【题型】填空题　【知识点】解析几何　【难度】easy
（2021·上海）已知抛物线$y^2 = 2px(p>0)$，若第一象限的$A$，$B$在抛物线上，焦点为$F$，$|AF|=2$，$|BF|=4$，$|AB|=3$，求直线$AB$的斜率为\underline{\ \ \ \ \ \ \ \ \ \ }。
【解答】
\textbf{【答案】} $\frac{\sqrt{5}}{2}$

\textbf{【分析】} 将抛物线上的点到焦点的距离转化为到准线的距离，根据已知条件结合斜率的定义，求出直线$AB$的斜率即可。

\textbf{【解答】}
解：如图所示，设抛物线的准线为$l$，作$AC\perp l$于点$C$，$BD\perp l$于点$D$，$AE\perp BD$于点$E$。

由抛物线的定义，可得$AC = AF = 2$，$BD = BF = 4$，
$\therefore BE = 4 - 2 = 2$，$AE = \sqrt{AB^2 - BE^2} = \sqrt{9 - 4} = \sqrt{5}$，
$\therefore$直线$AB$的斜率$k_{AB} = \tan\angle ABE = \frac{AE}{BE} = \frac{\sqrt{5}}{2}$。

故答案为：$\frac{\sqrt{5}}{2}$。

\textbf{【点评】} 本题主要考查直线斜率的定义与计算，抛物线的定义等知识，属于基础题。

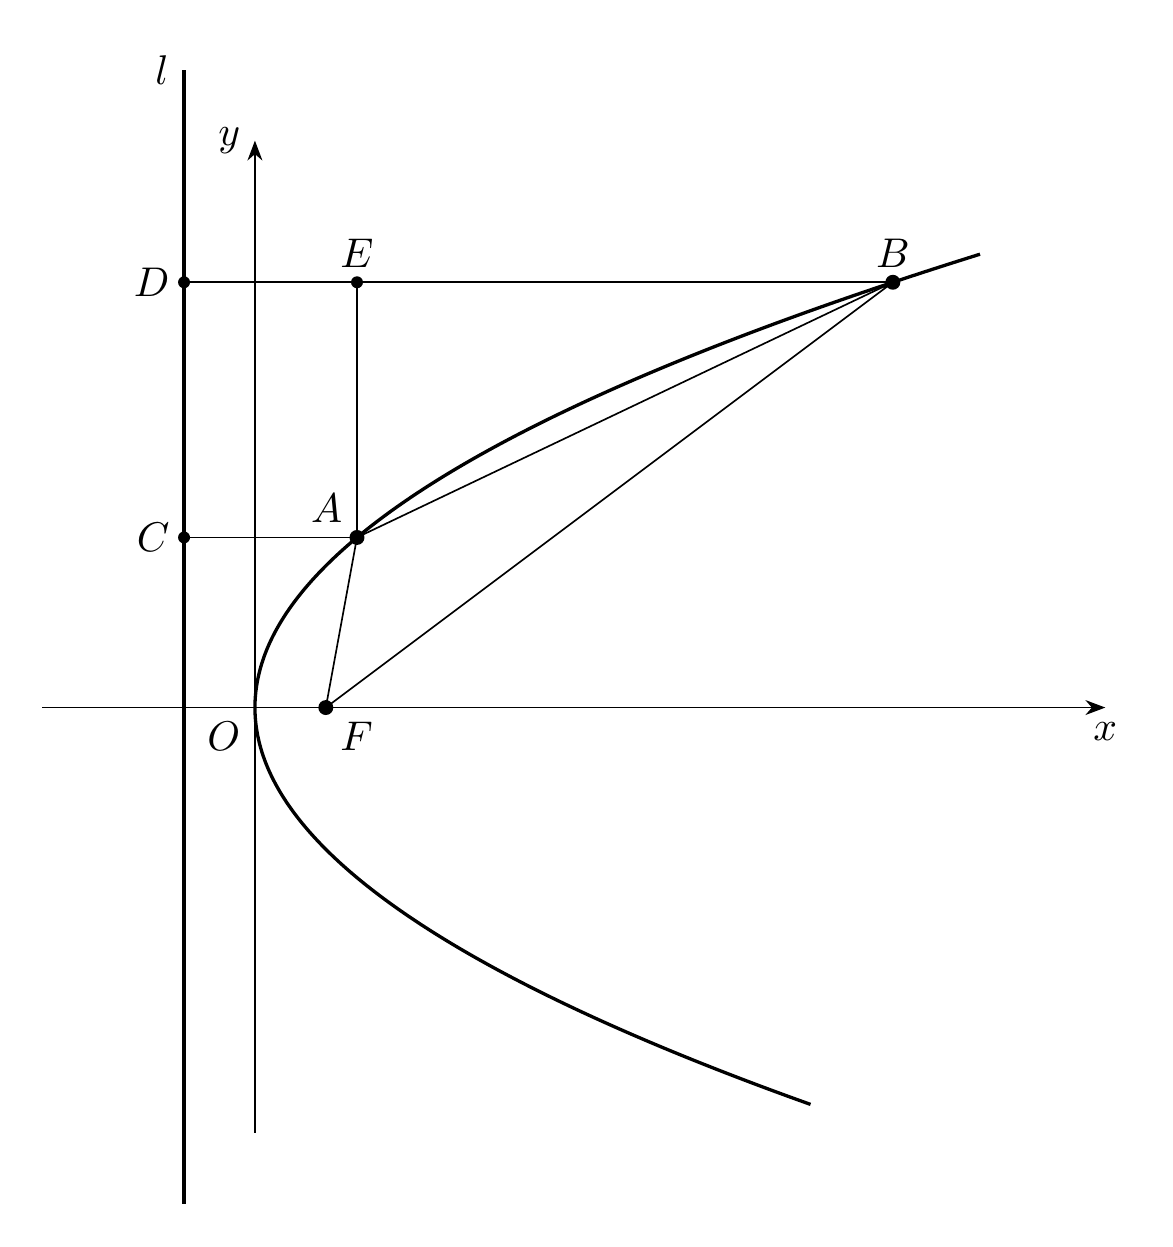